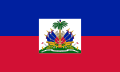
Flag of Haiti